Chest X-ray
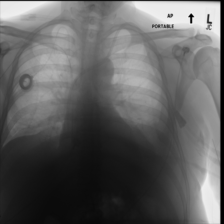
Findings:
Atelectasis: negative
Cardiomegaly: negative
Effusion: negative
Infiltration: negative
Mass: negative
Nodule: negative
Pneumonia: negative
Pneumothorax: negative
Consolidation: negative
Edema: negative
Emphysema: negative
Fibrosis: negative
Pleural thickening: negative
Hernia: negative